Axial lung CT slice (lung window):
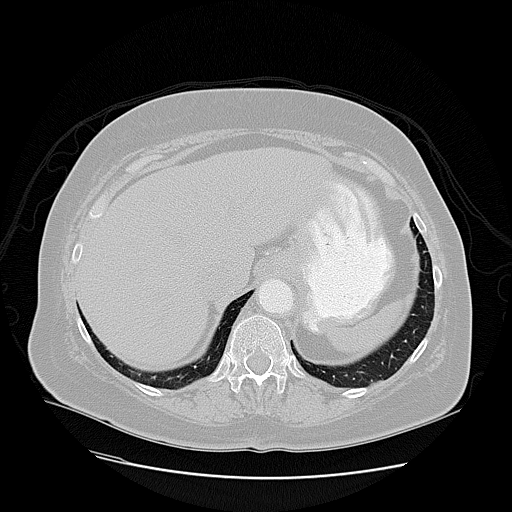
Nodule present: no